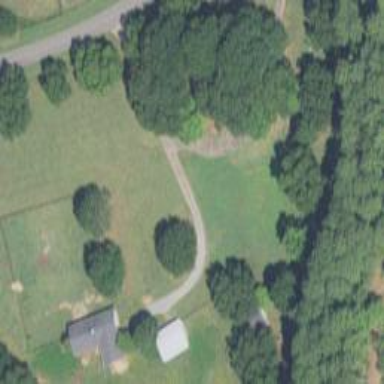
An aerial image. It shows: Driveway.